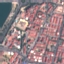
Land use / land cover class: Residential